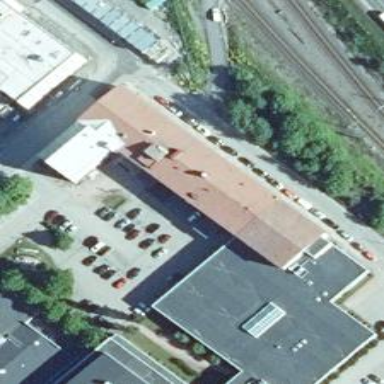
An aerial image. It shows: Building with gabled roof.